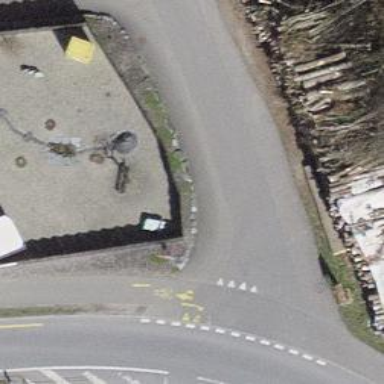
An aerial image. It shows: Guidepost providing information.